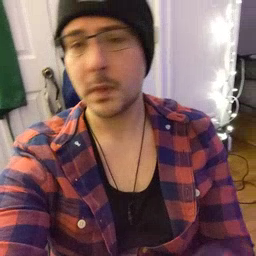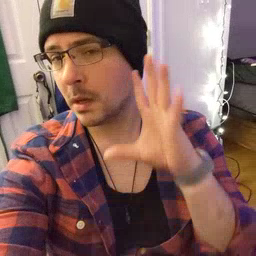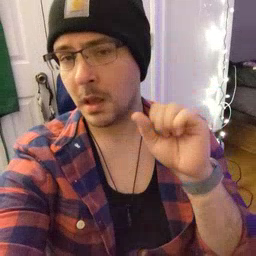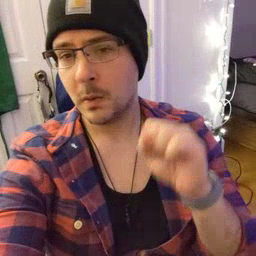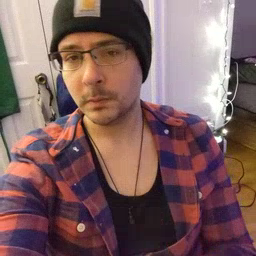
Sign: loud